Теория весов не так проста и очевидна, как кажется на первый взгляд! Конечно, основой являются правила рычага, сформулированные еще Архимедом, но и в конце 19 века Д.И. Менделеев строил теорию рычажных весов. Вам также предстоит разработать свою собственную теорию и проверить ее на практике. Основа вашей работы — самодельные весы, которые вам предстоит разработать самостоятельно.  Воткните две спицы симметрично в ластик, так чтобы они держались прочно в нем – это коромысло ваших весов. В лапке штатива зажмите проволочный подвес. Поставьте на него ластик со спицами, используя в качестве оси длинную иголку. Убедитесь, что весы устойчиво (с колебаниями) удерживаются на подвесе. вы можете подвешивать нужные вам предметы. Измерительную линейку следует располагать на столе с помощью пластилина (можно и под небольшим углом к вертикали). Разумно предположить, что смещение конца спицы описывается формулой \begin{equation} x= Cml \tag{1}\end{equation}где $m$ — масса подвешенного груза, $C$ — постоянный коэффициент
Часть A. Градуировка и чувствительность В этой части работы Вам необходимо экспериментально проверить применимость формулы $(1)$ и определить коэффициент пропорциональности $C$.
Укажите размерность коэффициента $C$.
Прикрепите нить на расстоянии $l$ примерно равном $20-30 ~мм$. Измерьте это расстояние и укажите его. Подвешивайте к нити скрепки. Измерьте зависимость отклонения спицы $x$ от числа подвешенных скрепок $n$. Постройте график полученной зависимости.
Используя данные полученные в п. , рассчитайте численное значение коэффициента $C$.
Измерьте зависимость смещения спицы $x$ от положения точки подвеса $l$. Измерения проведите для одной и двух скрепок. Постройте графики полученных зависимостей.
Используя данные полученные в п. , рассчитайте численное значение коэффициента $C$ для обеих зависимостей.
Часть B. Бумага
Сделайте вывод о применимости формулы $(1)$ для ваших весов.
Измерьте массу выдано вам кусочка бумаги. Укажите параметры, при которых Вы проводили измерения.
Рассчитайте массу $1~м^2$ такой бумаги. Оцените погрешность найденной величины.
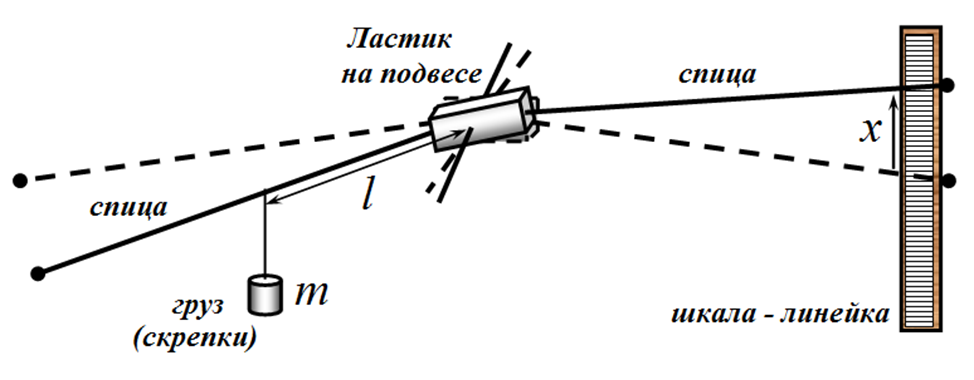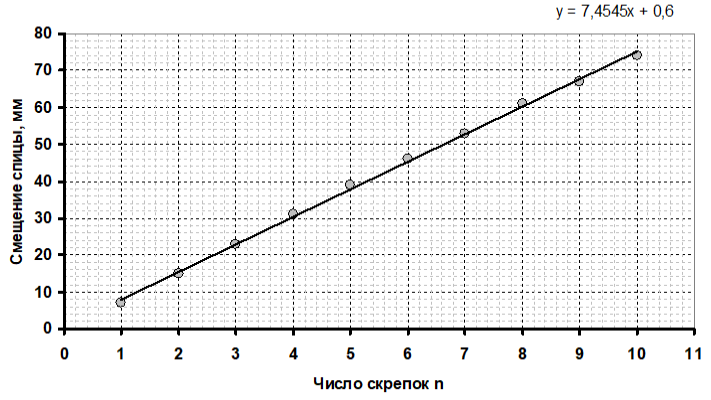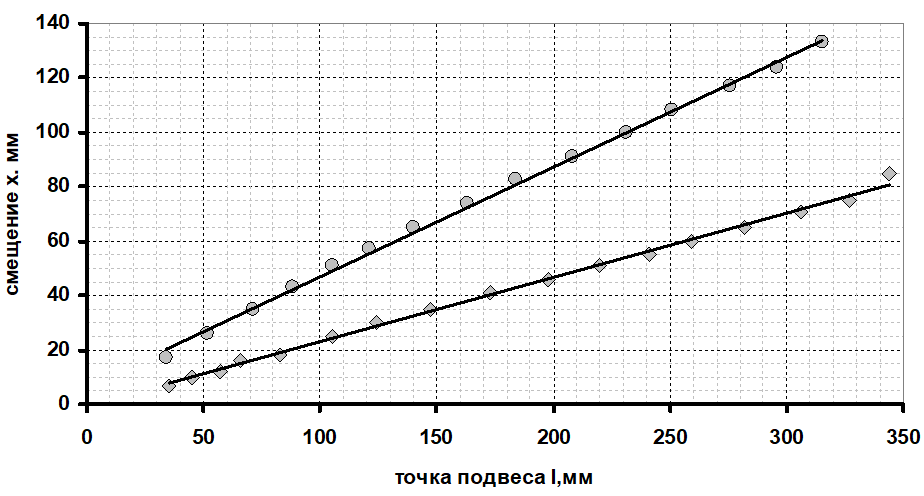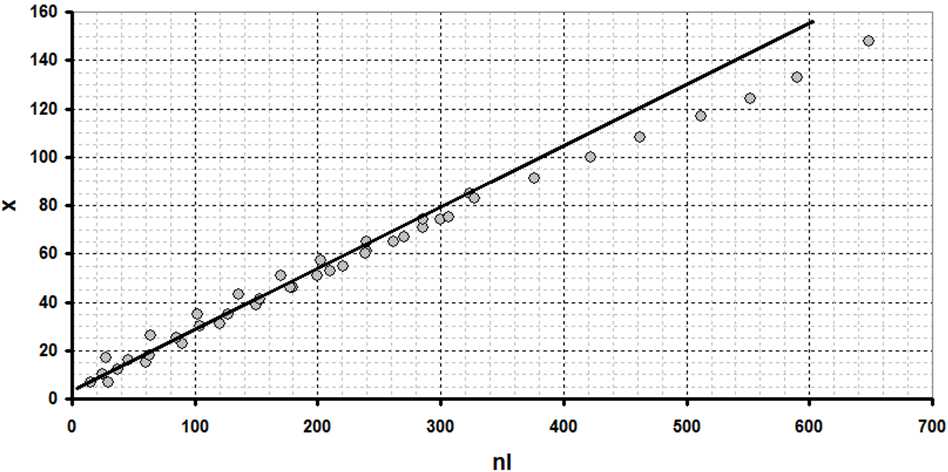
Укажите размерность коэффициента $C$.
Ответ: Коэффициент $C$ имеет размерность $[r^{-1} ]$.

Прикрепите нить на расстоянии $l$ примерно равном $20-30 ~мм$. Измерьте это расстояние и укажите его.  Подвешивайте к нити скрепки. Измерьте зависимость отклонения спицы $x$ от числа подвешенных скрепок $n$. Постройте график полученной зависимости.
Решение: Результаты измерений зависимости отклонения спицы x от числа подвешенных скрепок $n$ приведены в таблице и на графике ниже. Измерения проведены при $l=30~мм$ . Зависимость смещения от числа скрепок | $x, ~мм$ | 7 | 15 | 23 | 31 | 39 | 46 | 53 | 61 | 67 | 74 | | --- | --- | --- | --- | --- | --- | --- | --- | --- | --- | --- | | $n$ | 1 | 2 | 3 | 4 | 5 | 6 | 7 | 8 | 9 | 10 |
Ответ: | $x, ~мм$ | 7 | 15 | 23 | 31 | 39 | 46 | 53 | 61 | 67 | 74 | | --- | --- | --- | --- | --- | --- | --- | --- | --- | --- | --- | | $n$ | 1 | 2 | 3 | 4 | 5 | 6 | 7 | 8 | 9 | 10 | Ответ: $x, ~мм$7152331394653616774$n$12345678910

Используя данные полученные в п. A2 , рассчитайте численное значение коэффициента $C$.
Решение: Полученный график описывается прямо пропорциональной зависимостью $x=a_1 n$, где $a_1=7.5~ {мм}$ . Сравнивая с анализируемой зависимостью $x=Cml=Cm_0 l\cdot n$ находим, что значение коэффициента:
Ответ: \begin{equation}C=\frac{a_{1}}{m_{0}l}={\frac{7.5}{6.56\cdot30}}=0.45~г^{-1}\tag{1}\end{equation}

Измерьте зависимость смещения спицы $x$ от положения точки подвеса $l$. Измерения проведите для одной и двух скрепок. Постройте графики полученных зависимостей.
Решение: Результаты измерений зависимости смещения спицы $x$ от положения точки подвеса $l$ для одной и двух скрепок приведены в таблице и на графике ниже. Зависимость смещения от положения точки подвеса | Одна скрепка | | Две скрепки | | | --- | --- | --- | --- | | $L,~мм$ | $X,~мм$ | $L,~мм$ | $X,~мм$ | | 35 | 7 | 34 | 17 | | 45 | 10 | 52 | 26 | | 57 | 12 | 71 | 35 | | 66 | 16 | 88 | 43 | | 83 | 18 | 105 | 51 | | 105 | 25 | 121 | 57 | | 124 | 30 | 140 | 65 | | 147 | 35 | 163 | 74 | | 173 | 41 | 184 | 83 | | 198 | 46 | 208 | 91 | | 220 | 51 | 231 | 100 | | 241 | 55 | 251 | 108 | | 259 | 60 | 276 | 117 | | 282 | 65 | 296 | 124 | | 306 | 71 | 315 | 133 | | 327 | 75 | 344 | 148 |
Ответ: | Одна скрепка | | Две скрепки | | | --- | --- | --- | --- | | $L,~мм$ | $X,~мм$ | $L,~мм$ | $X,~мм$ | | 35 | 7 | 34 | 17 | | 45 | 10 | 52 | 26 | | 57 | 12 | 71 | 35 | | 66 | 16 | 88 | 43 | | 83 | 18 | 105 | 51 | | 105 | 25 | 121 | 57 | | 124 | 30 | 140 | 65 | | 147 | 35 | 163 | 74 | | 173 | 41 | 184 | 83 | | 198 | 46 | 208 | 91 | | 220 | 51 | 231 | 100 | | 241 | 55 | 251 | 108 | | 259 | 60 | 276 | 117 | | 282 | 65 | 296 | 124 | | 306 | 71 | 315 | 133 | | 327 | 75 | 344 | 148 | Ответ: Одна скрепкаДве скрепки$L,~мм$$X,~мм$$L,~мм$$X,~мм$357341745105226571271356616884383181055110525121571243014065147351637417341184831984620891220512311002415525110825960276117282652961243067131513332775344148

Используя данные полученные в п. A4 , рассчитайте численное значение коэффициента $C$ для обеих зависимостей.
Решение: В данном случае зависимости для одной и двух скрепок имеют вид \begin{equation}x_{(1)}=Cm_{0}l,\quad x_{(2)}=2Cm_{0}l\tag{2}\end{equation}Коэффициенты наклона прямых (найденные по графикам) равны $a_1=0.24$, $a_2=0.40$.Следовательно, значения коэффициента $C$, найденные из этих графиков, равны
Ответ: \begin{equation}C_{(1)}={\frac{0.24}{0.56}}=043~ г^{-1}, \qquad C_{(2)}={\frac{0.40}{0.56\cdot2}}=0.35~ г^{-1}.\tag{3}\end{equation}

Сделайте вывод о применимости формулы $(1)$ для ваших весов.
Решение: Примечание. Для иллюстрации нелинейности смещения приведем обобщенный график зависимости смещения спицы от момента приложенной силы.
Ответ: Как следует из полученных данных, приведенная в условии формула применима при небольших смещениях, так как при больших смещениях коэффициент пропорциональности изменяется.  Примечание. Для иллюстрации нелинейности смещения приведем обобщенный график зависимости смещения спицы от момента приложенной силы. Обобщенный график -- зависимость от момента силы

Измерьте массу выдано вам кусочка бумаги. Укажите параметры, при которых Вы проводили измерения.
Решение: Кусочек бумаги располагаем на конце спицы и измеряем смещение: при $l=345~мм$, $x=(7\pm1) $. Для расчета массы используем приведенную в условии формулу (с коэффициентом $C=(0.44\pm0.01)~г^{-1}$) , из которой определяем
Ответ: \begin{equation} m=\frac{x}{Cl}=\frac{7}{0.44\cdot345}=0.046~г \tag{4}\end{equation}

Рассчитайте массу $1~м^2$ такой бумаги. Оцените погрешность найденной величины.
Решение: Площадь выданного кусочка бумаги равна $5 ~см^2$, поэтому масса $1~м^2=10^4 ~см^2$ равна (основная – погрешность определения смещения спицы).
Ответ: $\mu=0.046\cdot{\dfrac{10^{4}}{5}}\approx90~{г}/{м^2}$ с погрешностью порядка $15\%$  (основная – погрешность определения смещения спицы).
Темы:
E, Механика, Статика, IEPhO, Момент сил